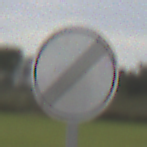
Verkehrszeichen: EndeSaemtlicherBegrenzungen
Umgebung: Outdoor, Suburban
Tageszeit: MorningAfternoon
Wetter: PartlyCloudy
Licht: Natural
Jahreszeit: NotSpecified
Kontrast: HighContrast